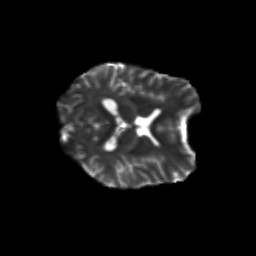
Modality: T2w
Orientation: axial
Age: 26
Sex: female
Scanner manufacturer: siemens
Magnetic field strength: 3 T
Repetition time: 3.5 s
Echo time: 0.113 s